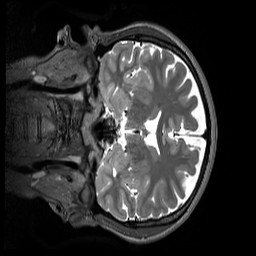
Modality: T2w
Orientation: coronal
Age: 36
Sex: female
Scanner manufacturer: siemens
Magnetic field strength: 3 T
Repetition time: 3.2 s
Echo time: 0.412 s